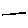
Label: line